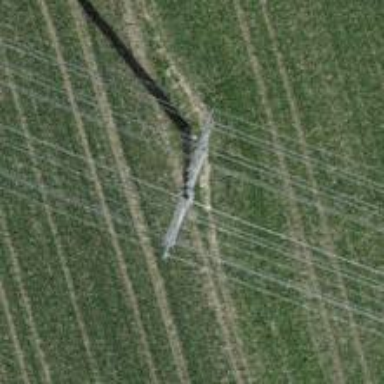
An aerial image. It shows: Concrete power pole.